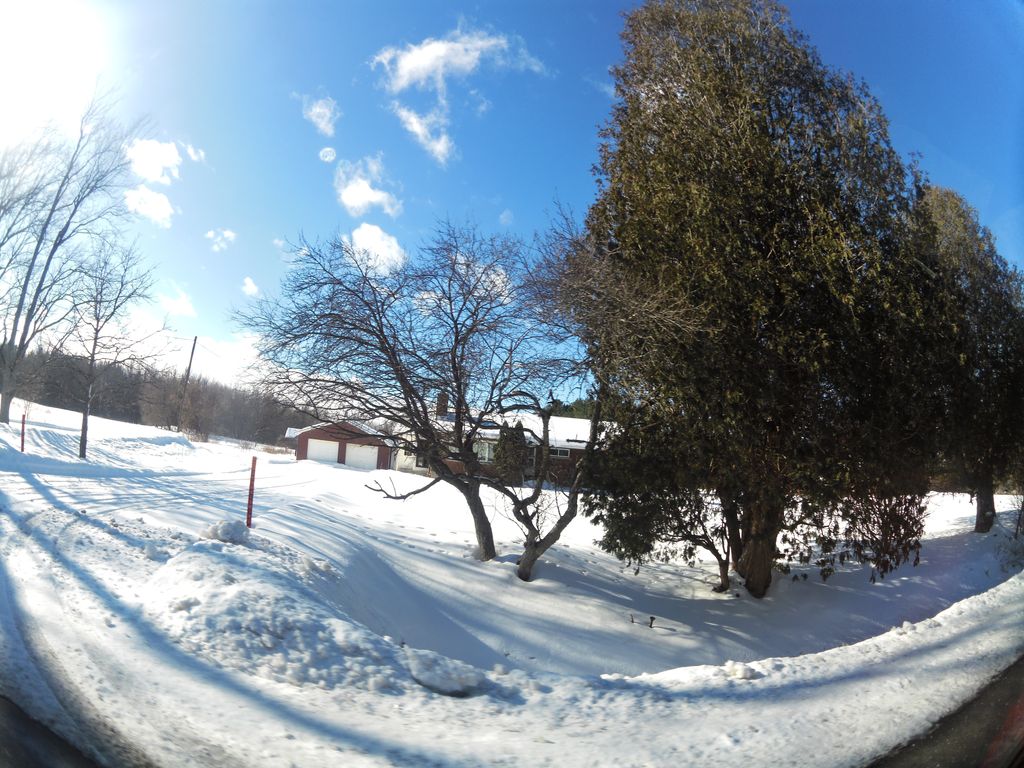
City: ottawa-gatineau